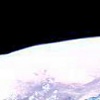
Label: sunburn